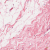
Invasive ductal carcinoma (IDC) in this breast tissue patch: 0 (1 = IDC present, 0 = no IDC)